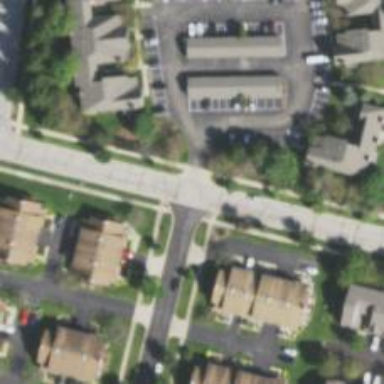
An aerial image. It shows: Residential road with asphalt surface and separate sidewalk.